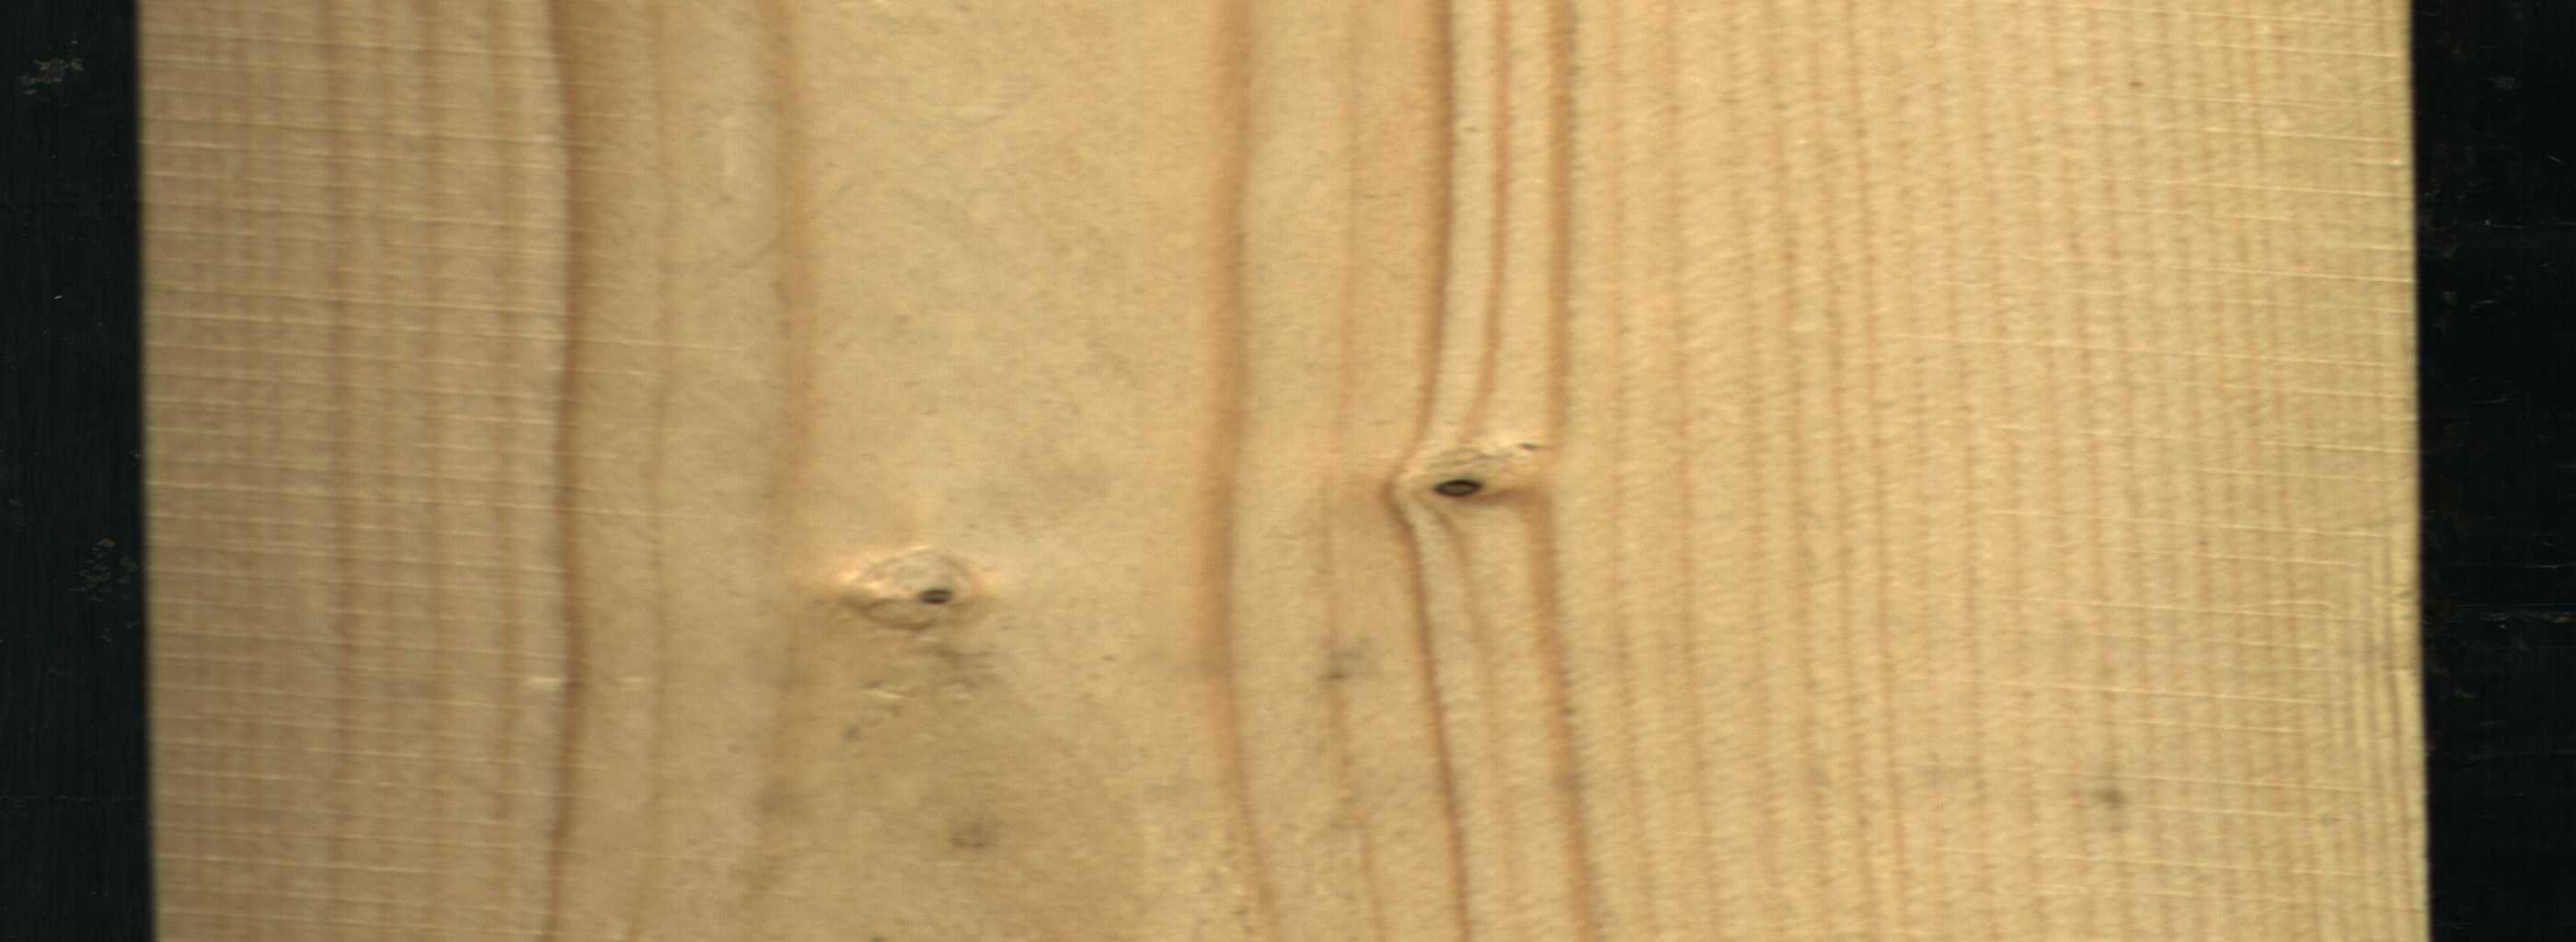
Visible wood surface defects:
Dead_Knot
Live_Knot